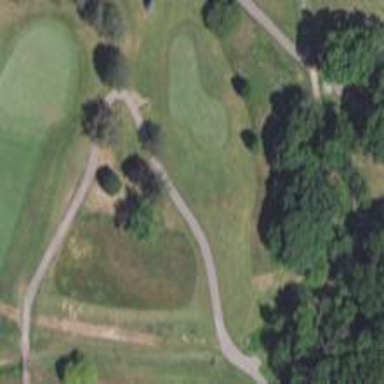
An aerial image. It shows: Path used for both walking and golf.